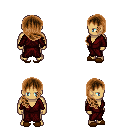
a pixel art fantasy rpg character, male body template, human, tanned skin, red robe, teal pants, brown right-swept hairstyle, brown slippers, four views (front, back, left, right), 2x2 character sprite sheet, small pixel art, hard edges, no anti-aliasing